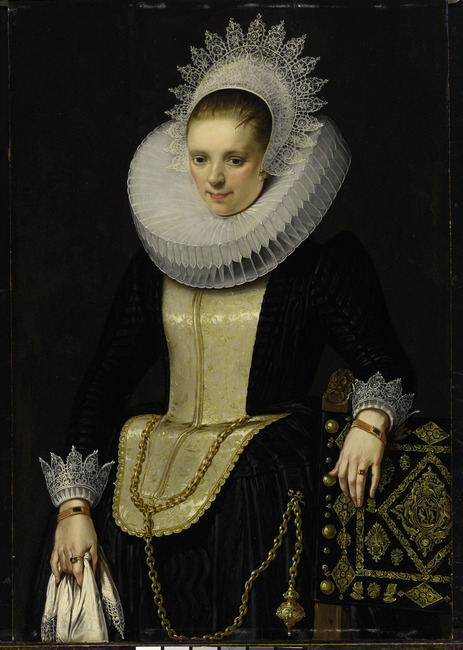
Title: Portrait of an unknown woman
Artist: Cornelis de Vos
Earliest date: 1599
Latest date: 1651
Genre: painting
Iconography: Pomander
Keywords: woman's portrait, knee-length portrait, body facing left, head to the left, facing front, standing (position), large ruff, bodice, necklace, lace cuff/cuffs, bracelet, pomander, chair, gilt leather hanging, goldwork (visual work)